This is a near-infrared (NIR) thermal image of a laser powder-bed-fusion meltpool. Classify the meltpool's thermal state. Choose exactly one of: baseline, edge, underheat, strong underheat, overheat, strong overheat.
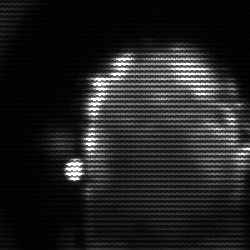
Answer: baseline